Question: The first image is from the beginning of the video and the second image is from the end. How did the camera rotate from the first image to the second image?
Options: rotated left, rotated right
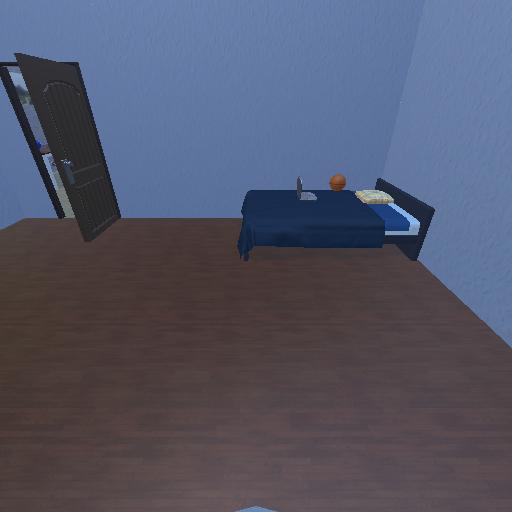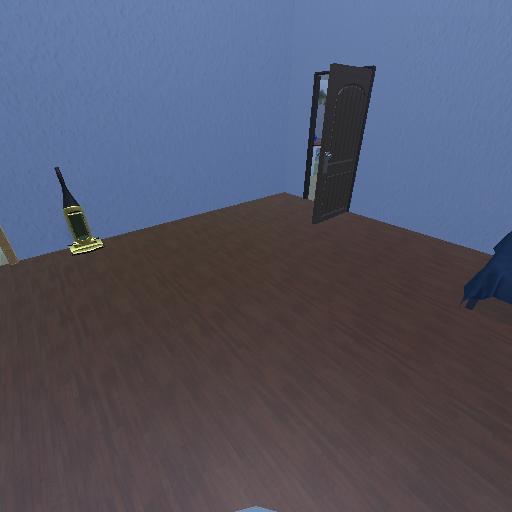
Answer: rotated left